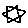
Label: star